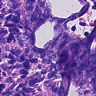
Metastatic tissue present: no